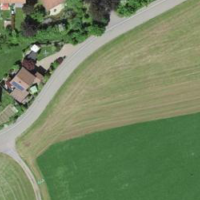
EUNIS habitat code: 55
Species observed at this site:
Prunus padus